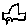
Label: car